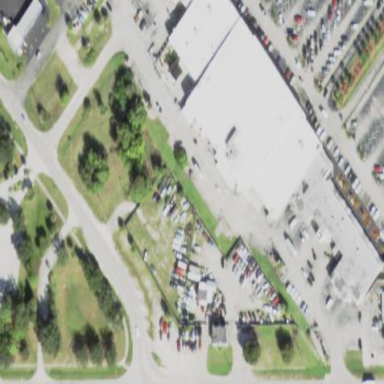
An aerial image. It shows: Commercial building.